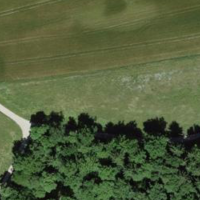
EUNIS habitat code: 43
Species observed at this site:
Cornus sanguinea